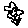
Label: flower